Field crop: maize
Growth stage: 2
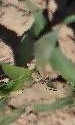
Species: maize